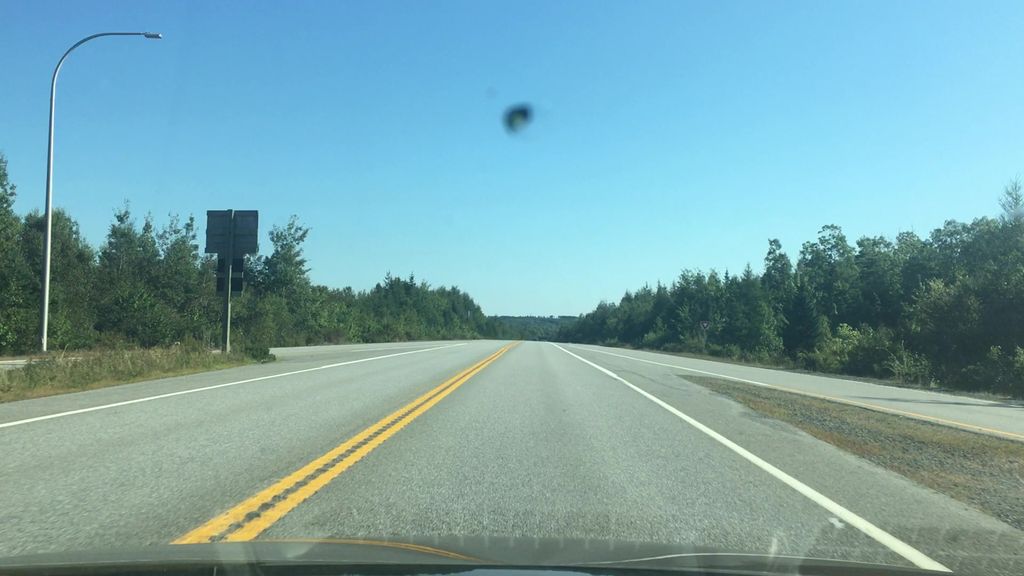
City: halifax